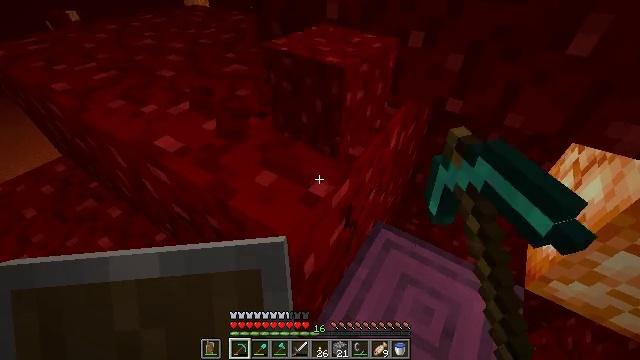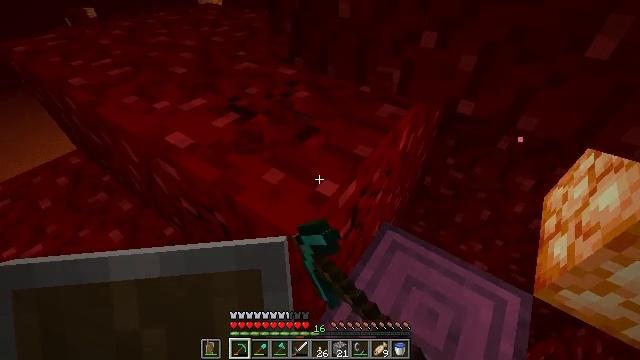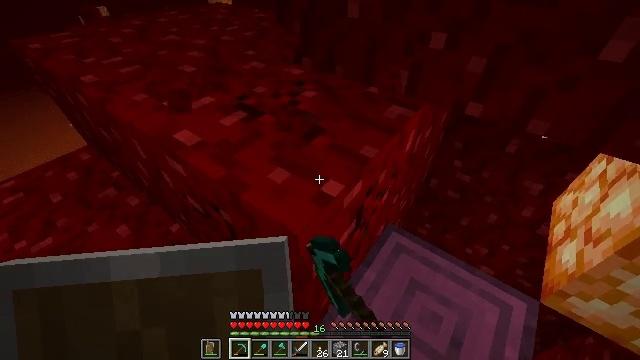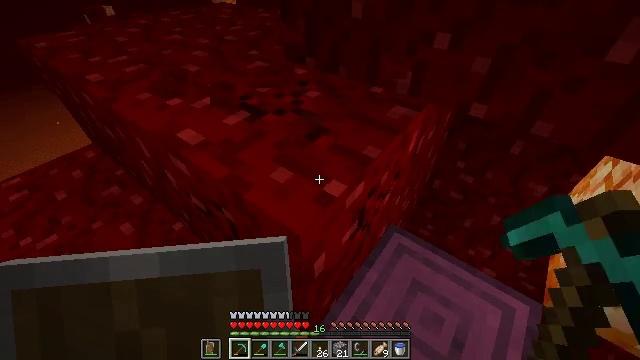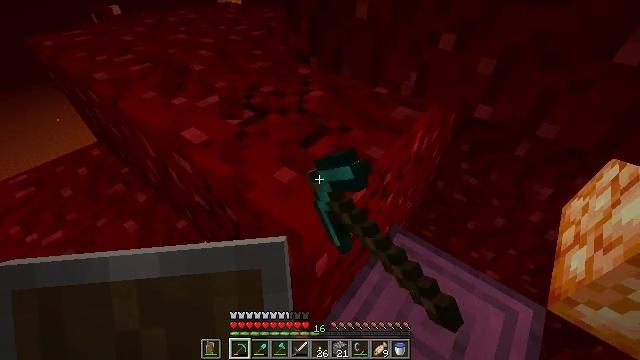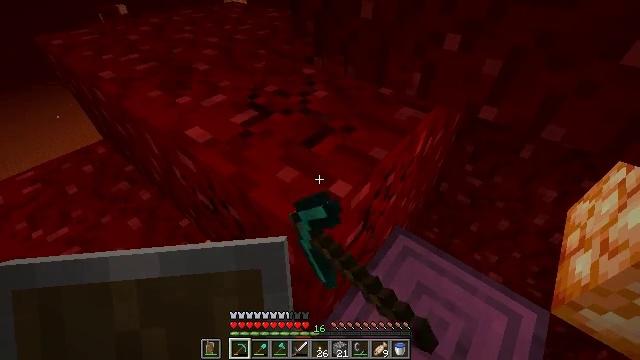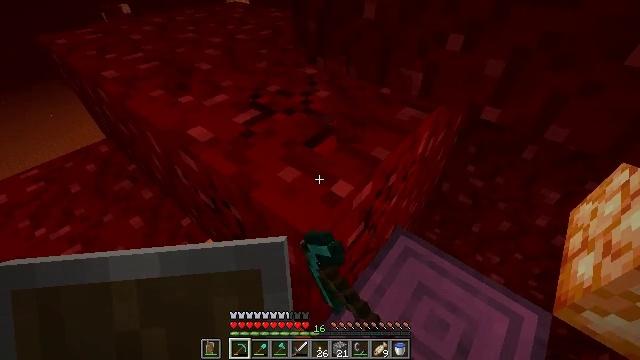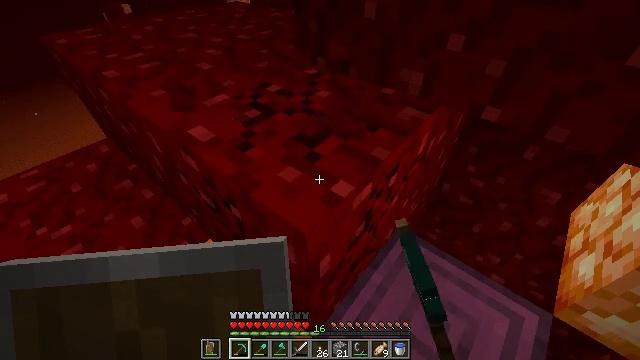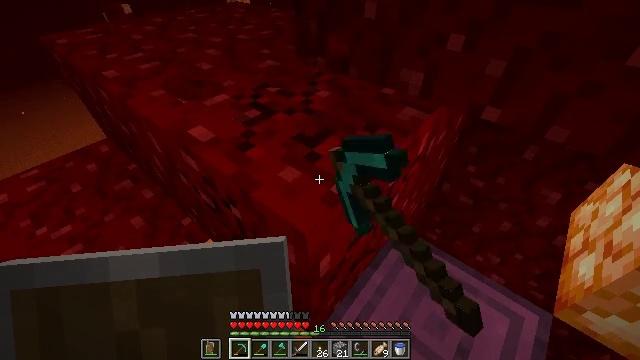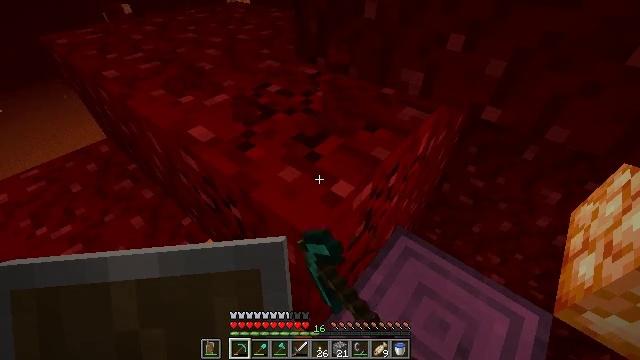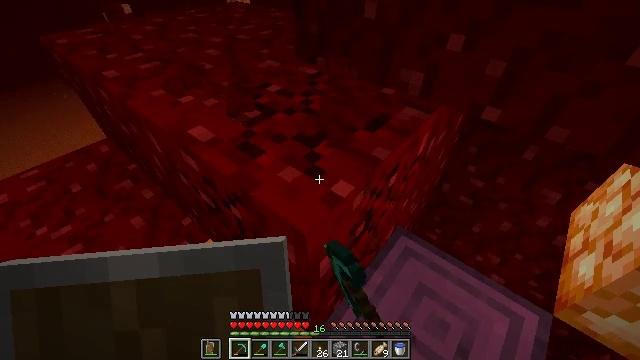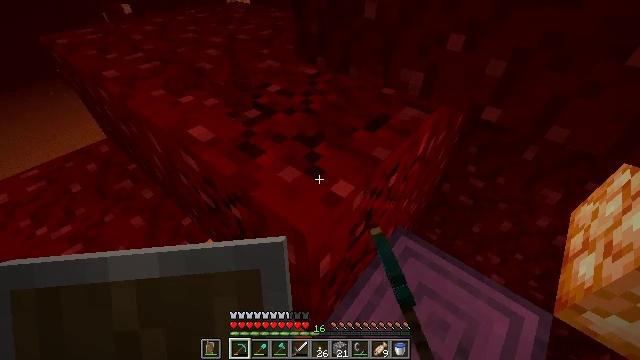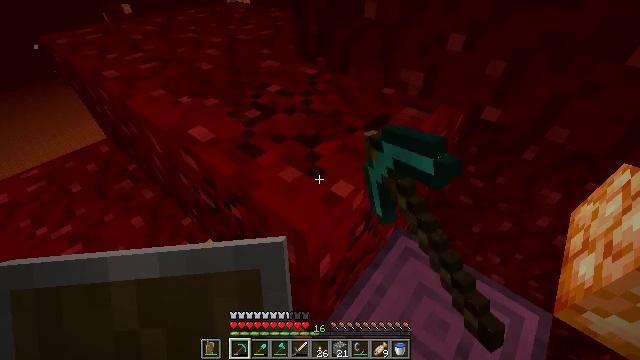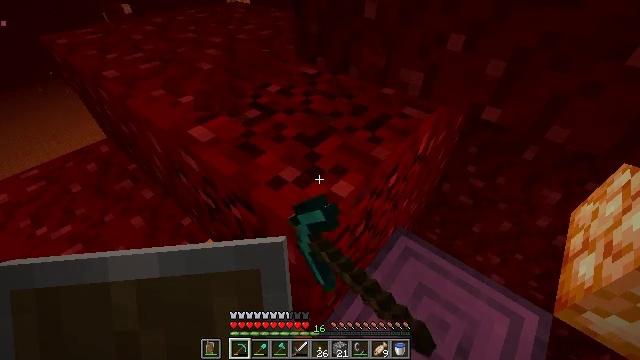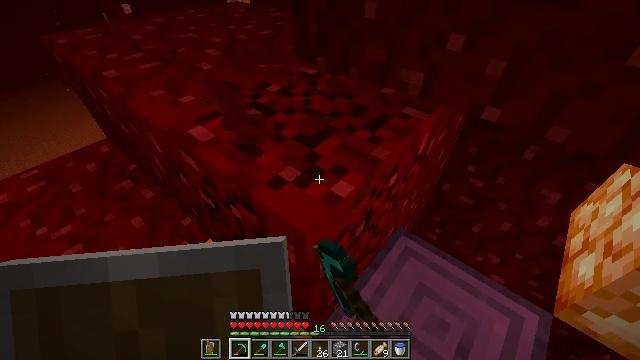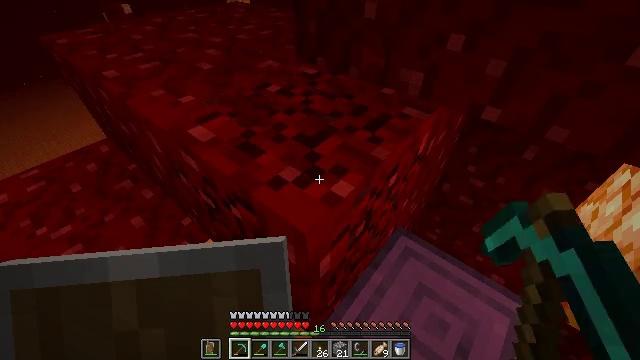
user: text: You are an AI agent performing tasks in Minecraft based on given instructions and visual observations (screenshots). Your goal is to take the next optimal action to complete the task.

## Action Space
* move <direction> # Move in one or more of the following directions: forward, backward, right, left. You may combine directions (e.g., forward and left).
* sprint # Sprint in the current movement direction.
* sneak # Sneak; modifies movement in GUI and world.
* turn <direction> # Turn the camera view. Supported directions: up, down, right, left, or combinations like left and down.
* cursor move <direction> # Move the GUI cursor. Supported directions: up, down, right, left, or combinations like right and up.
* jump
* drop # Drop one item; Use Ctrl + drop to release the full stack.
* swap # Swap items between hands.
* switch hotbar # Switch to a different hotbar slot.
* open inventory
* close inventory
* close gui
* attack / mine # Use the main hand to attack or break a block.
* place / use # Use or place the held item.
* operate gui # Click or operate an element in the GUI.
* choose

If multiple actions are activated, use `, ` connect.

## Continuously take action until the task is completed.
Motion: motion action
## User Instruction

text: Attack the nether wart block to break it.
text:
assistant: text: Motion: turn left, attack / mine
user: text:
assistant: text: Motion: turn left, attack / mine
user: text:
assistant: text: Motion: attack / mine
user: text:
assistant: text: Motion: attack / mine
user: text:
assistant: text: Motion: attack / mine
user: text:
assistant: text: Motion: attack / mine
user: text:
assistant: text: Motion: attack / mine
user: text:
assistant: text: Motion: attack / mine
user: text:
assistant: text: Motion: attack / mine
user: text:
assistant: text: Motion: attack / mine
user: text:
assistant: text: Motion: attack / mine
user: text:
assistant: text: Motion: attack / mine
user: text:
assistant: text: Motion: attack / mine
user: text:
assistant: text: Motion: attack / mine
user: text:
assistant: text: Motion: attack / mine
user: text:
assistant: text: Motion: attack / mine
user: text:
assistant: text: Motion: attack / mine
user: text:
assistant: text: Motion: attack / mine
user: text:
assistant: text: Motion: attack / mine
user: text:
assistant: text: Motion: attack / mine
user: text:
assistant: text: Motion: attack / mine
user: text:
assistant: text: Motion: attack / mine
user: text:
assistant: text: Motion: attack / mine
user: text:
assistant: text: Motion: attack / mine
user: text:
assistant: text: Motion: attack / mine
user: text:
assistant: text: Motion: attack / mine
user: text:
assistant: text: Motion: attack / mine
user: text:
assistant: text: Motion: no_op
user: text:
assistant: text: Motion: no_op
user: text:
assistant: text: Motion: no_op